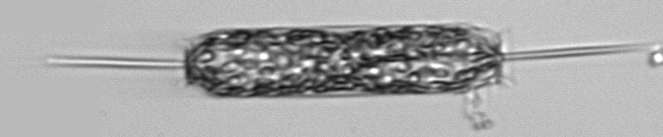
Label: Ditylum_brightwellii